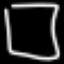
Label: square